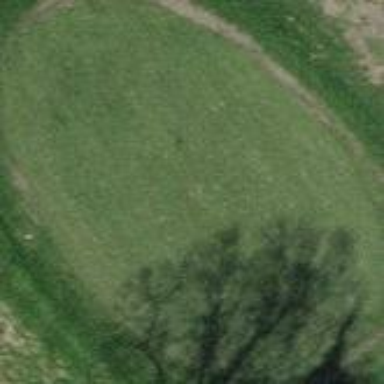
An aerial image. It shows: Picturesque green golfing area with grass land use.